Field crop: maize
Growth stage: 2
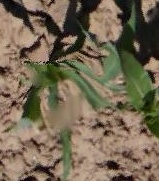
Species: maize